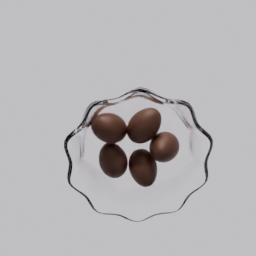
Label: nature